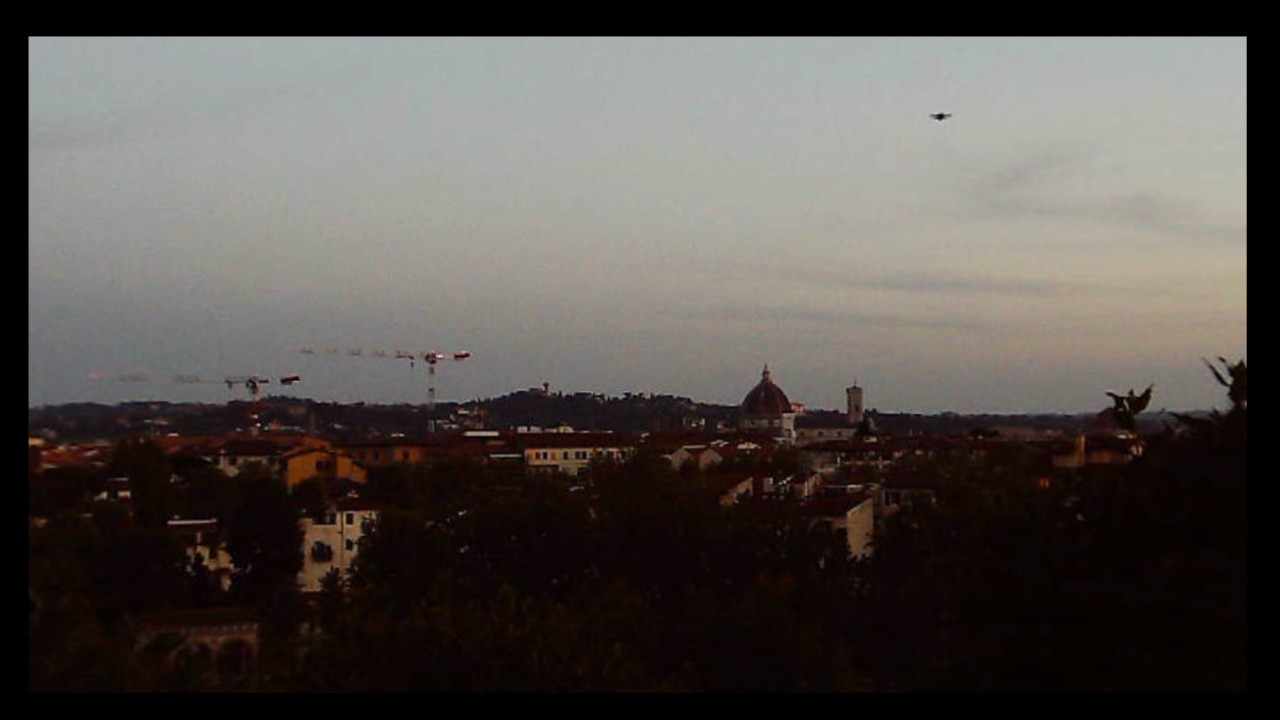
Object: DJI Mini 3